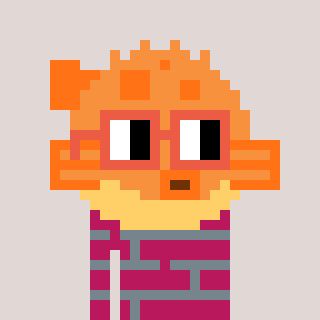
a pixel art character with square orange glasses, a pufferfish-shaped head and a darkpink-colored body on a warm background